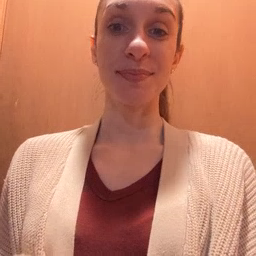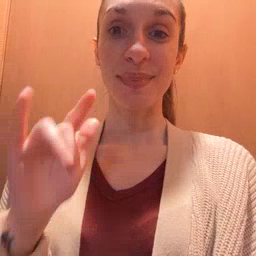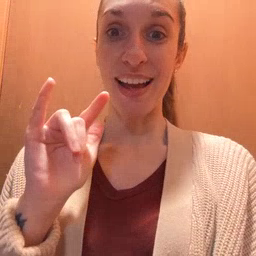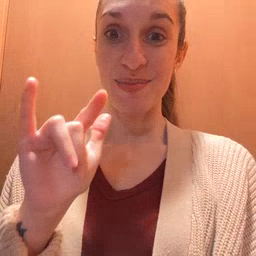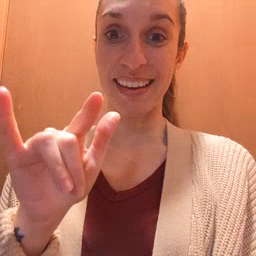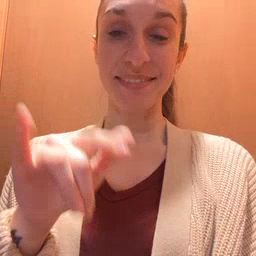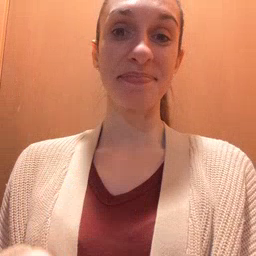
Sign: airplane